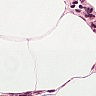
Metastatic tissue present: no